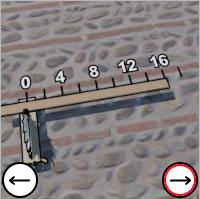
Task: length
Answer: 16
First scale value: 4.0